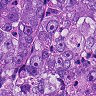
Metastatic tissue present: yes